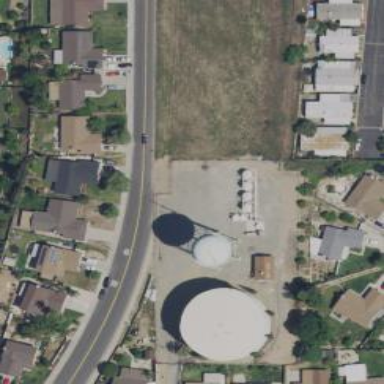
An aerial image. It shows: Water tower that is man-made.